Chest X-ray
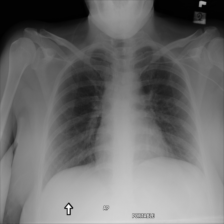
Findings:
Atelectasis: negative
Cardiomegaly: negative
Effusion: negative
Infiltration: negative
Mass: negative
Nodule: negative
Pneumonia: negative
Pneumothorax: negative
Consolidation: negative
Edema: negative
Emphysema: negative
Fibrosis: negative
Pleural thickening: negative
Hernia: negative